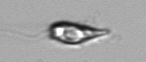
Label: Euglena